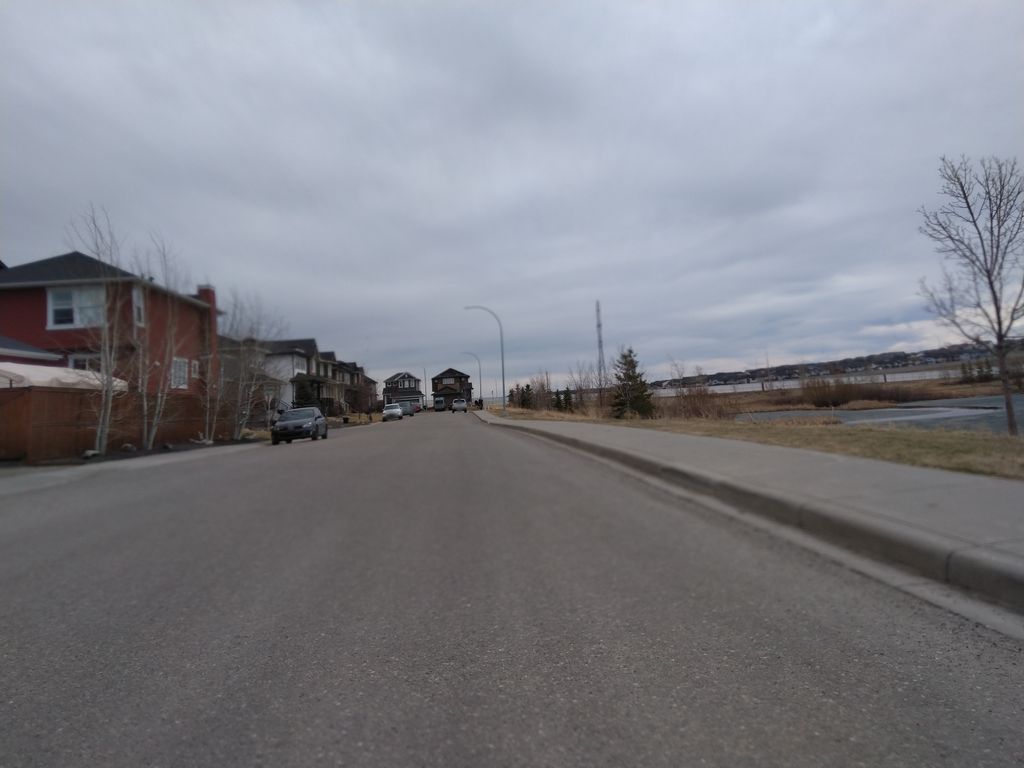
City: calgary